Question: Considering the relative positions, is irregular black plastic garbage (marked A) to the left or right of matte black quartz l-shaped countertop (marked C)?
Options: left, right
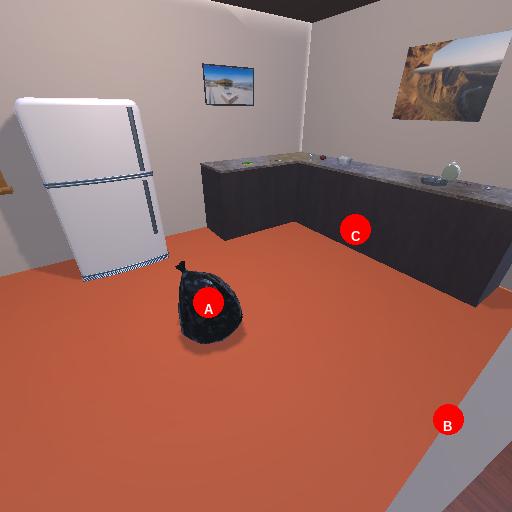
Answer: left